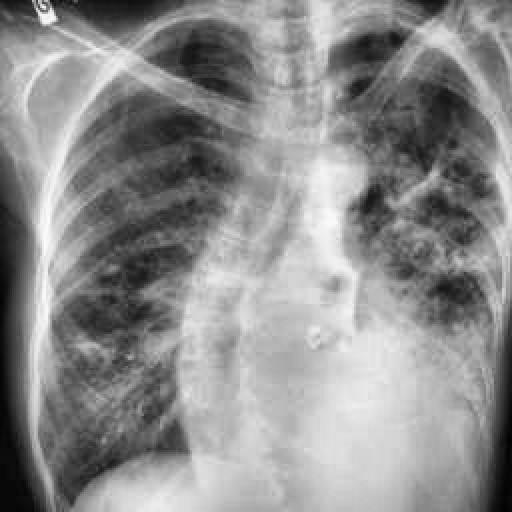
Finding: TUBERCULOSIS